Question: I am trying to automate the android emulator image selection from gallery using appium with selenium Java.
The problem is that i could not select an image from the gallery from selenium Java.
I have pushed an image named jerry.png to the android emulator sdcard - gallery.
I tried the below, but it doesnot work.
'''
driver().findElement(By.id("com.android.graphics.drawable:id/jerry")).click();
'''
How can i select an image in the android emulator gallery?

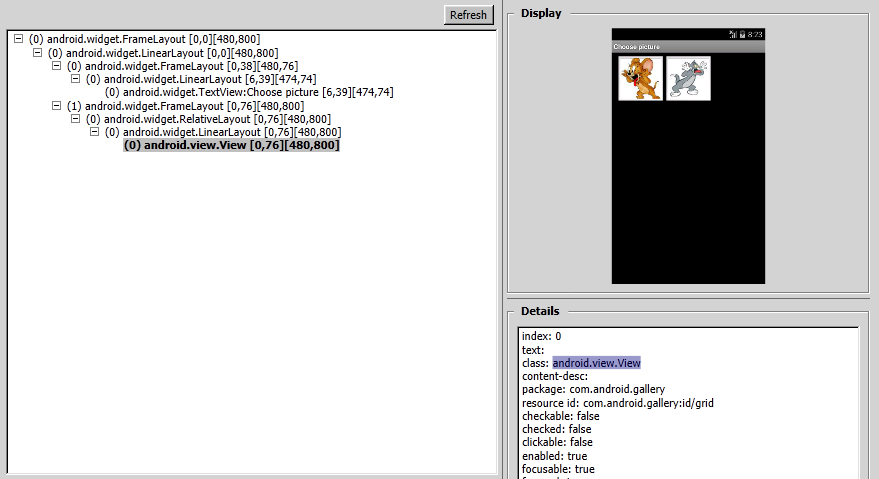
Answer: Used coordinates to select the image,
'''
HashMap<String, Double> map = new HashMap<String, Double>();
map.put("x", xCoordinate);
map.put("y", yCoordinate);
((JavascriptExecutor) webDriver).executeScript("mobile: tap", map);
'''
Coordinates can be obtained by turning ON the options "Show Touch" and "Pointer Location" in the developer options in emualtor.